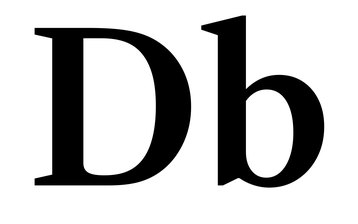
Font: LibreCaslonText_SemiBold